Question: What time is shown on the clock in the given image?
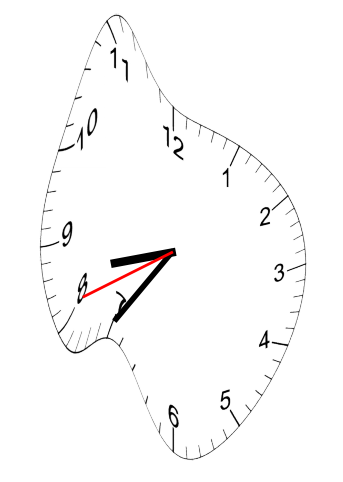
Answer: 08:35:41